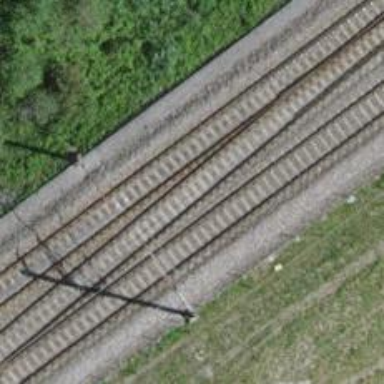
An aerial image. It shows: Railway track with contact line for electrification.